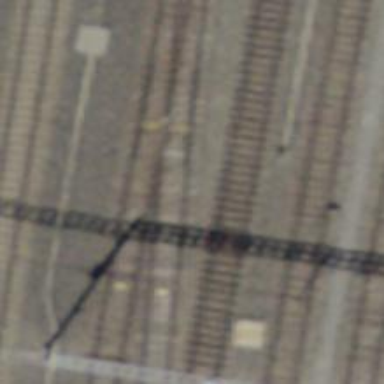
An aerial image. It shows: Railway siding with one electrified track and contact line.